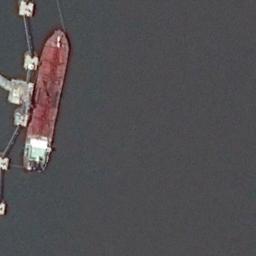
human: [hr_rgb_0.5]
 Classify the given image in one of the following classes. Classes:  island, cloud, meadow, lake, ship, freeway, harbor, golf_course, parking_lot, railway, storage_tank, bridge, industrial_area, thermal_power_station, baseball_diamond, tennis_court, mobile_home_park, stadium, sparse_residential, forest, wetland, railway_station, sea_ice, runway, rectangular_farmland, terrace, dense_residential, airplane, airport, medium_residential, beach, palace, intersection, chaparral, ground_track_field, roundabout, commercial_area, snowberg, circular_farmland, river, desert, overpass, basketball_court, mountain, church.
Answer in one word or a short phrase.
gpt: ship